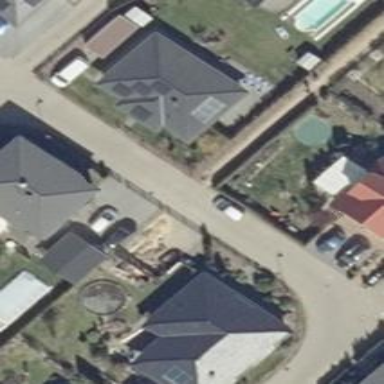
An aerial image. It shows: Footway.